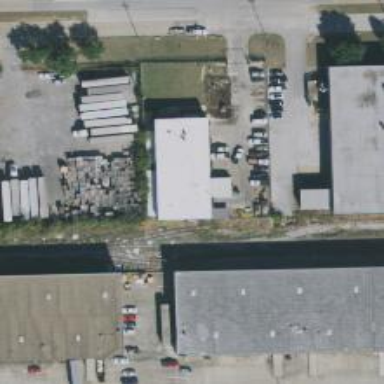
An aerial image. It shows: Unused railway yard.